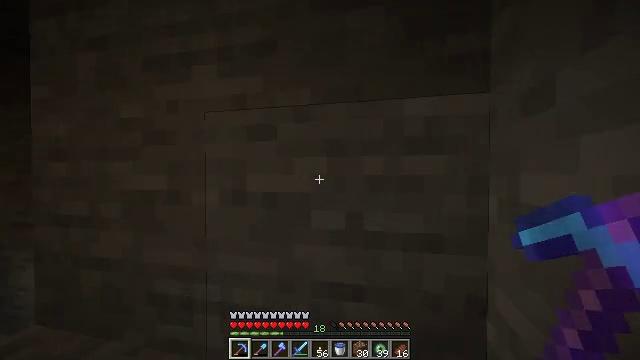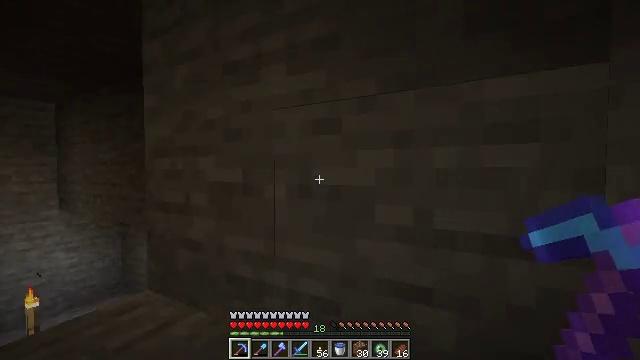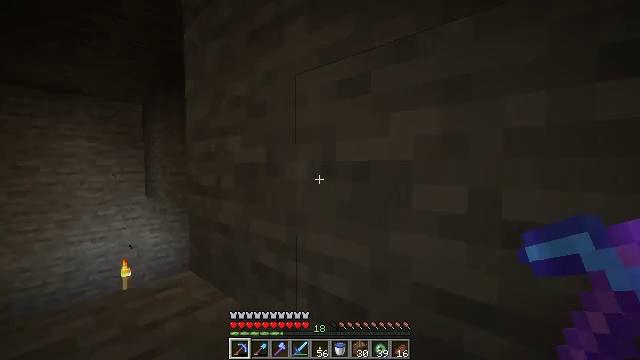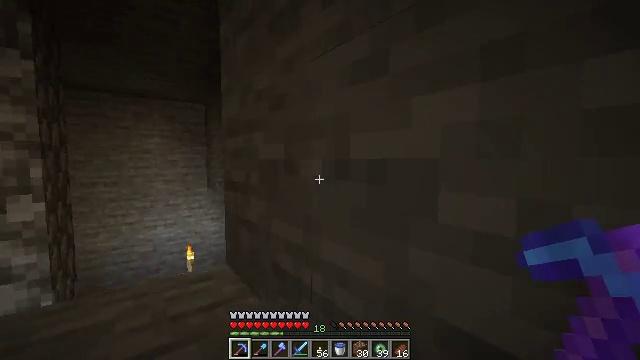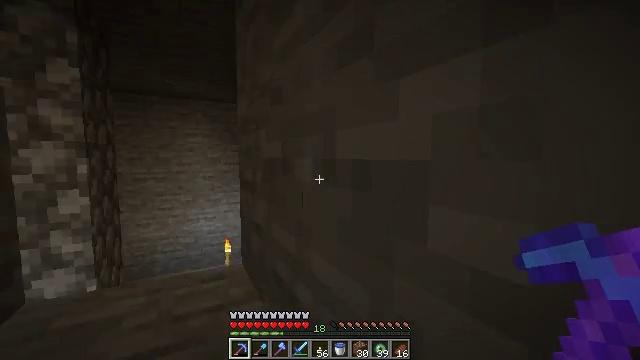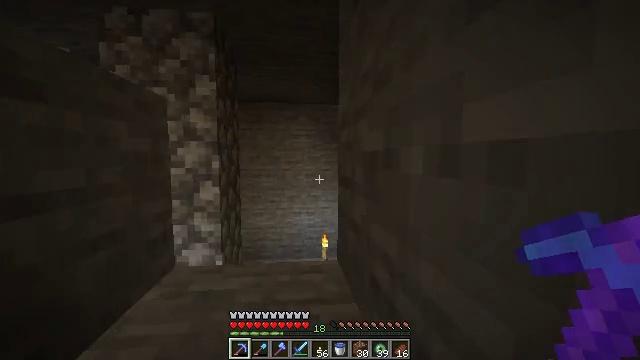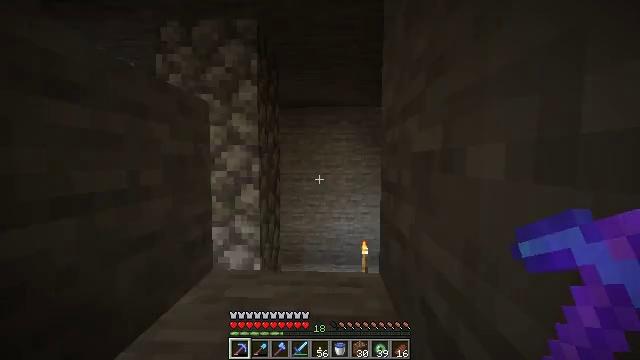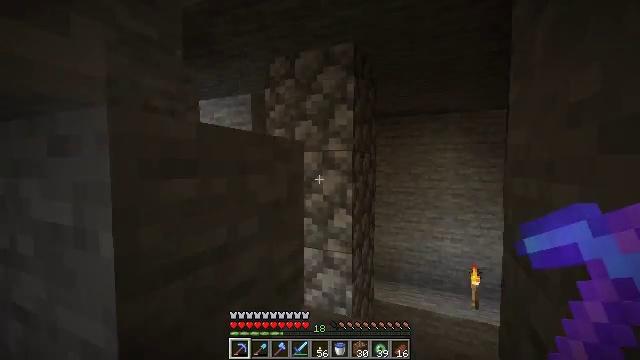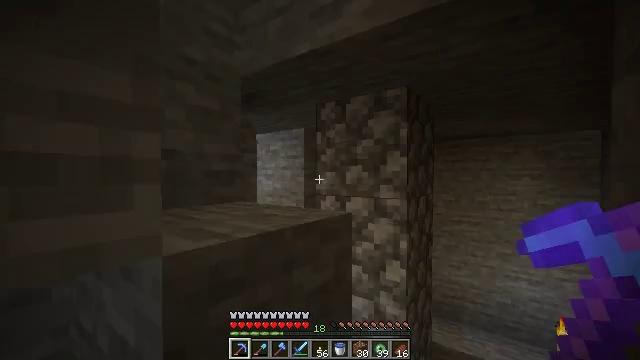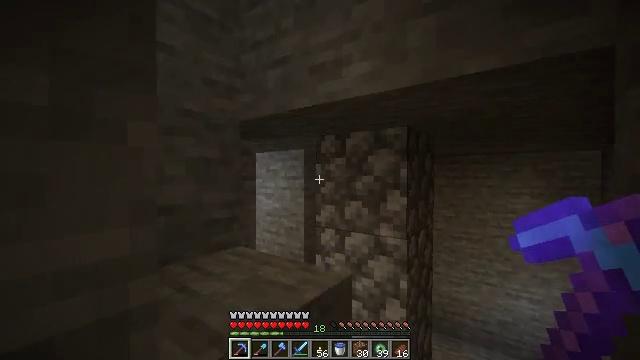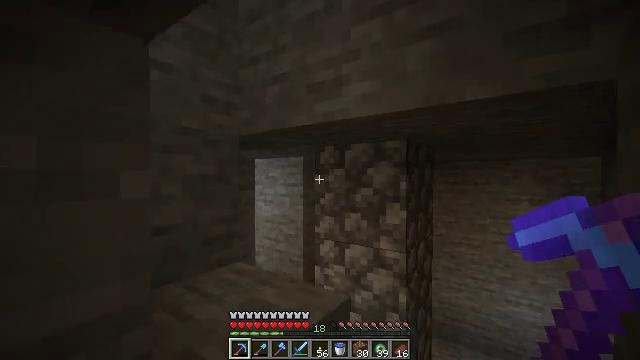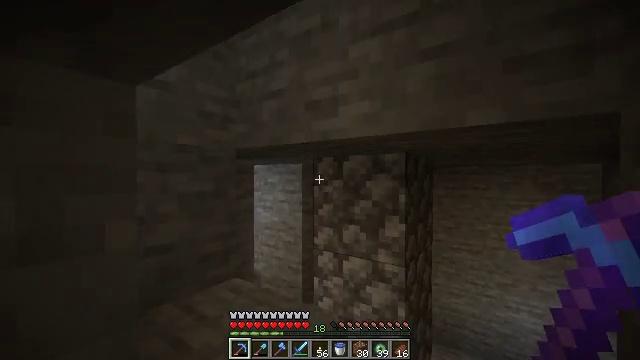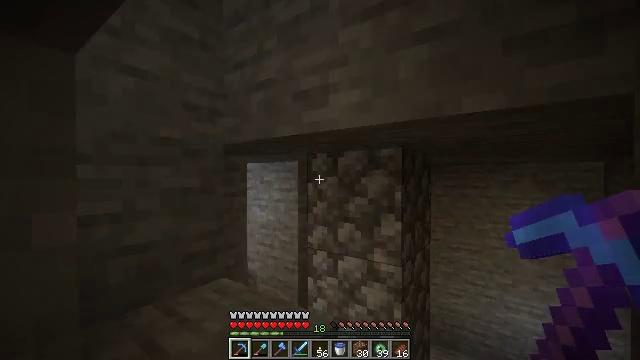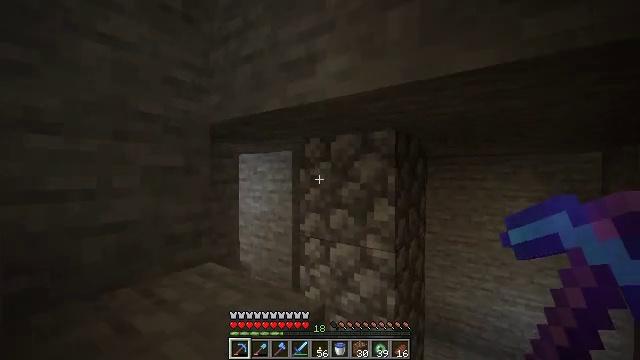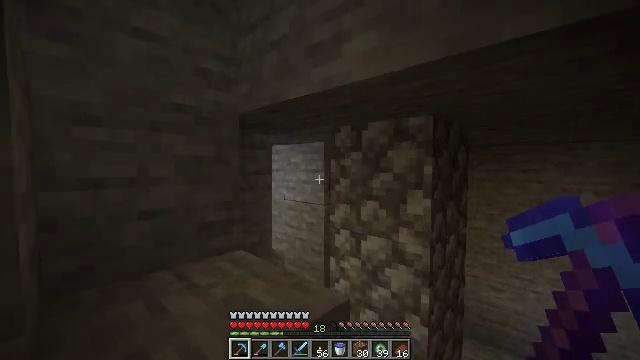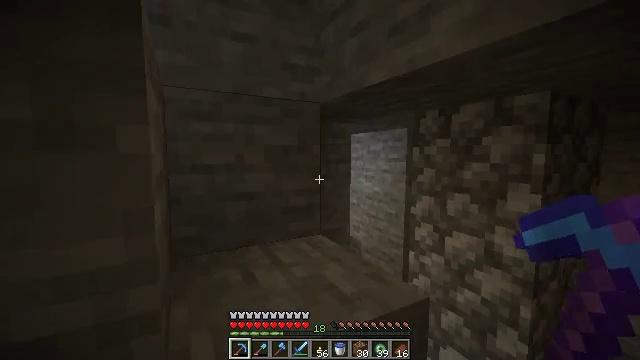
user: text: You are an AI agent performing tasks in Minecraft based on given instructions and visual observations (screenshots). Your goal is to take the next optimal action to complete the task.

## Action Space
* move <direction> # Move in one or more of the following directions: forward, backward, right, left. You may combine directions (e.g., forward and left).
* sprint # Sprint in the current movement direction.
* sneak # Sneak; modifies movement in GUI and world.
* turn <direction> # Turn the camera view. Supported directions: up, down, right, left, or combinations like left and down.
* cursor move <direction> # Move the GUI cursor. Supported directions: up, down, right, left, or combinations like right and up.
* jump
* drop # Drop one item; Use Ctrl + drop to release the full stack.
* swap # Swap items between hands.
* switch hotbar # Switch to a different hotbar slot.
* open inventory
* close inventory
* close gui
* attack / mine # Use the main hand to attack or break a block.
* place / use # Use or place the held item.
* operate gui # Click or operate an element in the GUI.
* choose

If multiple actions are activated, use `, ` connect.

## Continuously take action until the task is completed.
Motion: motion action
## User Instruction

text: Mine the iron bars from a structure.
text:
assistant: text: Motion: move forward and move right, turn left, attack / mine
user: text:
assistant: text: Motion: move forward and move right, turn left, attack / mine
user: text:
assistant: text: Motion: move forward and move right, turn left and down, attack / mine
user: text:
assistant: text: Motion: move forward and move right, turn left, attack / mine
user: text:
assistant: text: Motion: move forward and move right, turn left, attack / mine
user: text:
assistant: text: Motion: move forward and move right, turn left, attack / mine
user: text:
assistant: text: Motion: move forward and move right, turn left, attack / mine, jump
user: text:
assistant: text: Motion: move forward and move right, turn left and up, attack / mine, jump
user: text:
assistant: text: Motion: move forward and move right, attack / mine, jump
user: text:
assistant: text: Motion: move forward and move right, attack / mine, jump
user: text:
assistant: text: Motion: move forward and move right, attack / mine
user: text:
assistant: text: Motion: move forward and move right, attack / mine
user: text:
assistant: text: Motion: move forward and move right, attack / mine
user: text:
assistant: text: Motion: turn left and down, attack / mine
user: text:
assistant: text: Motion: turn left and down, attack / mine
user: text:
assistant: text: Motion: turn left, attack / mine
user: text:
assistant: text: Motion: attack / mine
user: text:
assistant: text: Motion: move forward, attack / mine
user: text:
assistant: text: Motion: move forward, turn left and up, attack / mine
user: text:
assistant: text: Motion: move forward, turn left and up, attack / mine
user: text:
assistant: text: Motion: move forward, turn left and up, attack / mine
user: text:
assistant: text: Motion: move forward, turn left and up, attack / mine
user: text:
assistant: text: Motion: move forward, attack / mine, jump
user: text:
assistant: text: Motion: move forward, turn left and up, attack / mine, jump
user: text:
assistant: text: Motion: move forward, turn left and up, attack / mine, jump
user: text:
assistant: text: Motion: move forward, turn left, attack / mine, jump
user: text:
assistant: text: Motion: move forward, turn left, attack / mine
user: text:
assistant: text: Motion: move forward, turn left and down, attack / mine
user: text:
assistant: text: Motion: move forward, turn left and down, attack / mine
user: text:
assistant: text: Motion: move forward, turn left and down, attack / mine